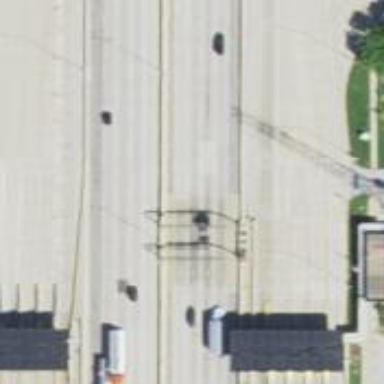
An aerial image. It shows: Toll gantry on the road.